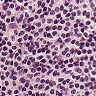
Metastatic tissue present: no